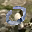
Label: 0